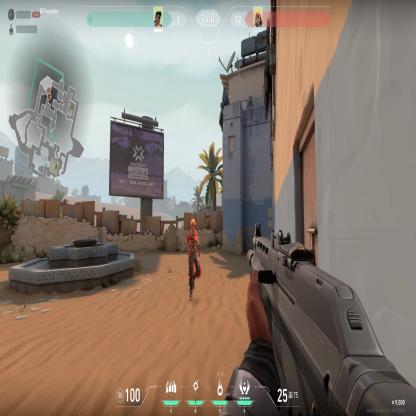
Label: enemy